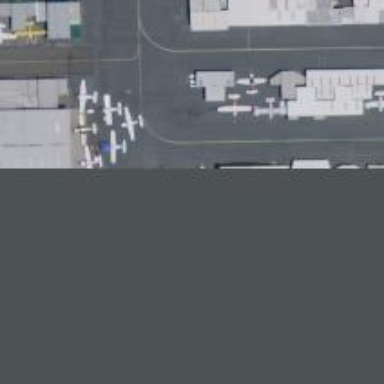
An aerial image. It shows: View of taxiway at the airport.